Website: ulta-beauty
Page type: billing-address
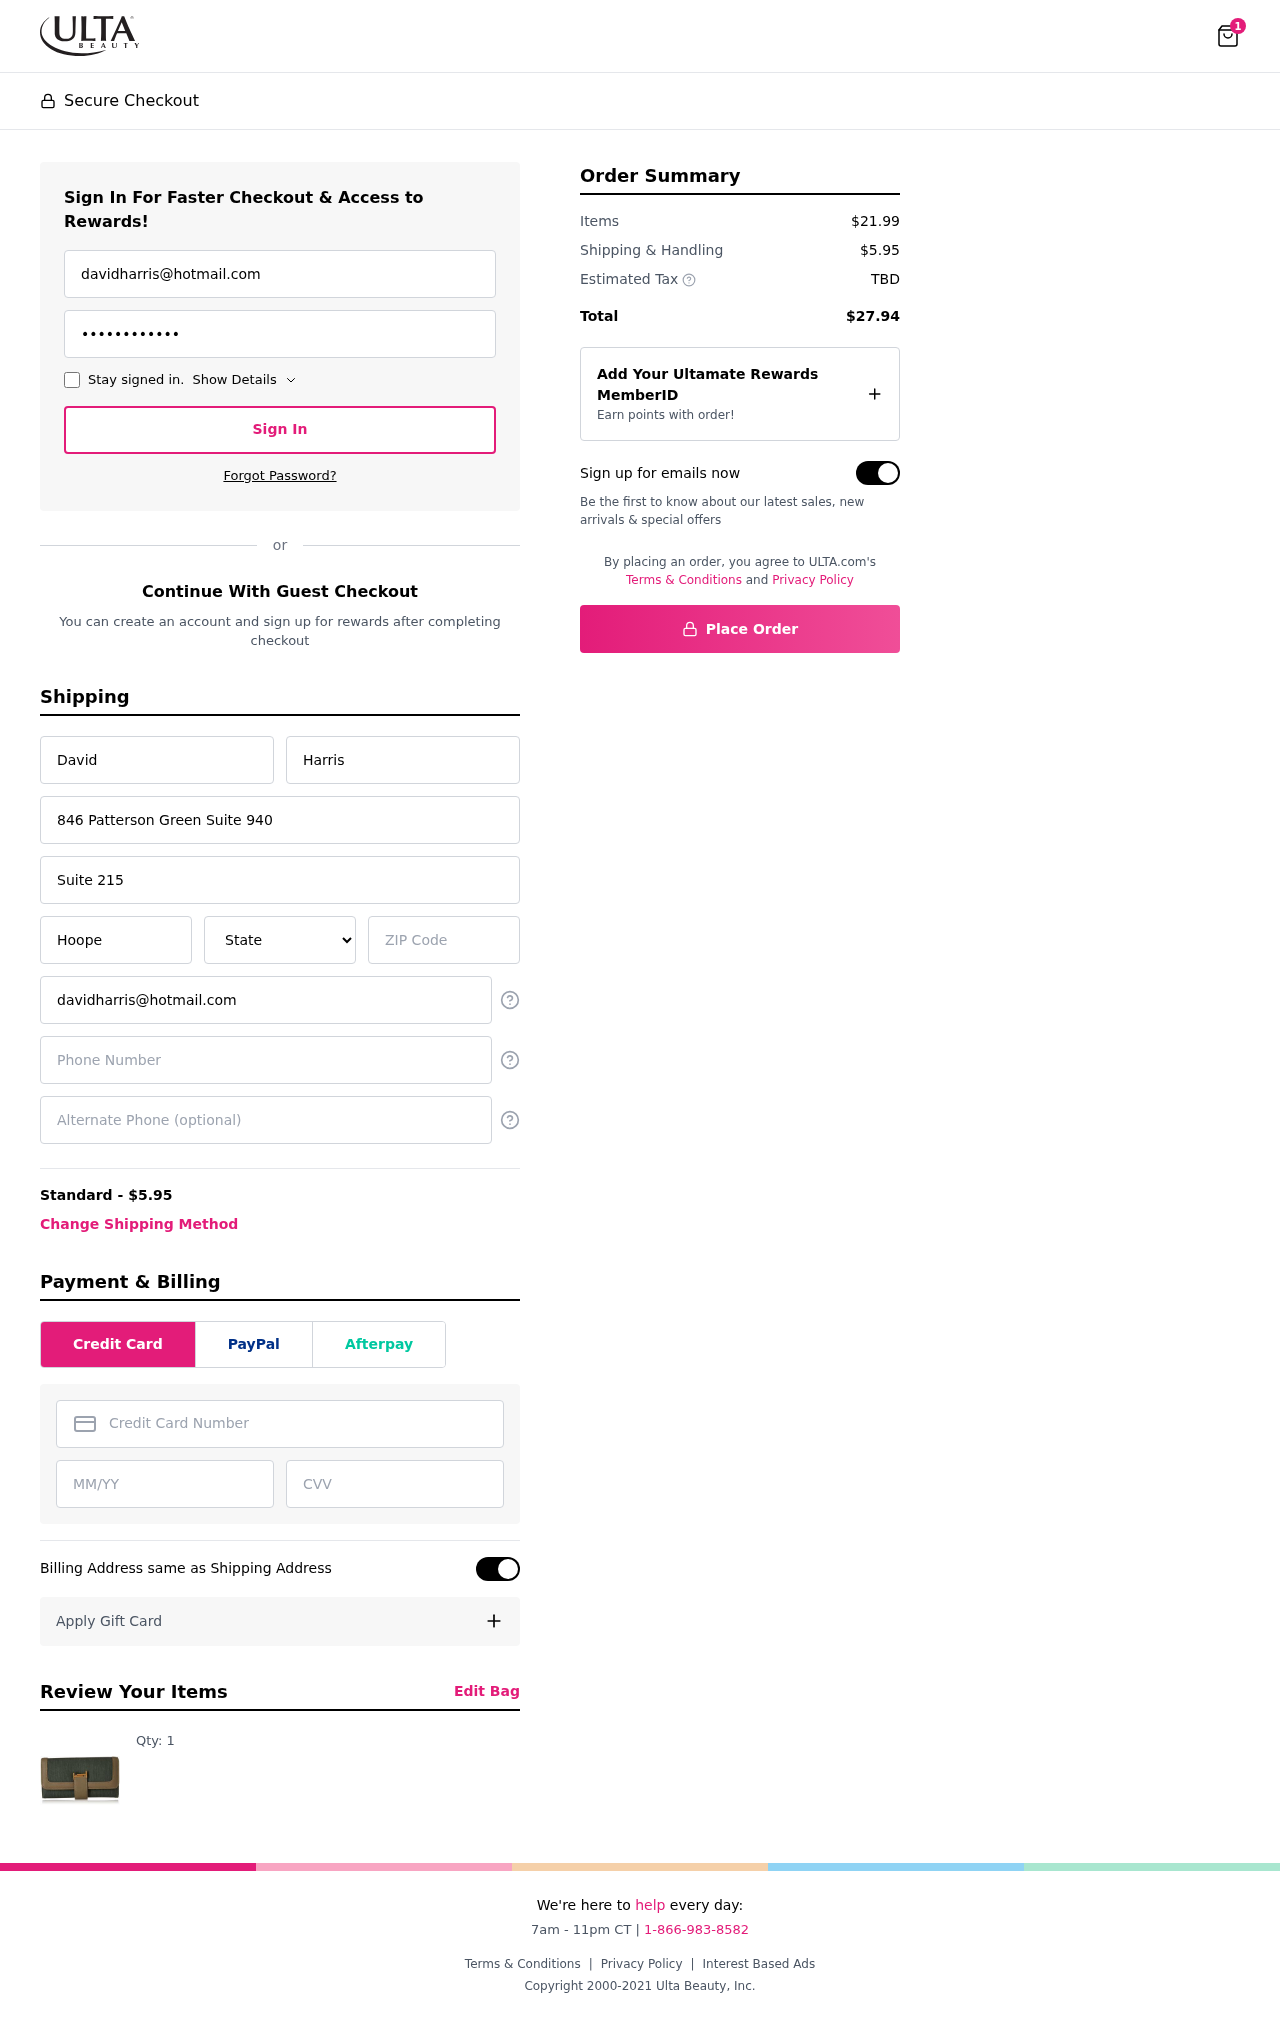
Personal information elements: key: PII_STATE
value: DC
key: PII_EMAIL
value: davidharris@hotmail.com
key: PII_FIRSTNAME
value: David
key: PII_LASTNAME
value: Harris
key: PII_STREET
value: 846 Patterson Green Suite 940
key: PII_STREET2
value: Suite 215
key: PII_CITY
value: Hooperville
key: PII_POSTCODE
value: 06375
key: PII_PHONE
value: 5072593866
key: PII_CARD_NUMBER
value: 4558 5225 5847 0960
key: PII_CARD_EXPIRY
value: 11/29
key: PII_CARD_CVV
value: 107
Product elements: key: PRODUCT1_QUANTITY
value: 1
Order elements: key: ORDER_NUM_ITEMS
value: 1
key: ORDER_SHIPPING_COST
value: $5.95
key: ORDER_SUBTOTAL
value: $21.99
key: ORDER_TOTAL
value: $27.94